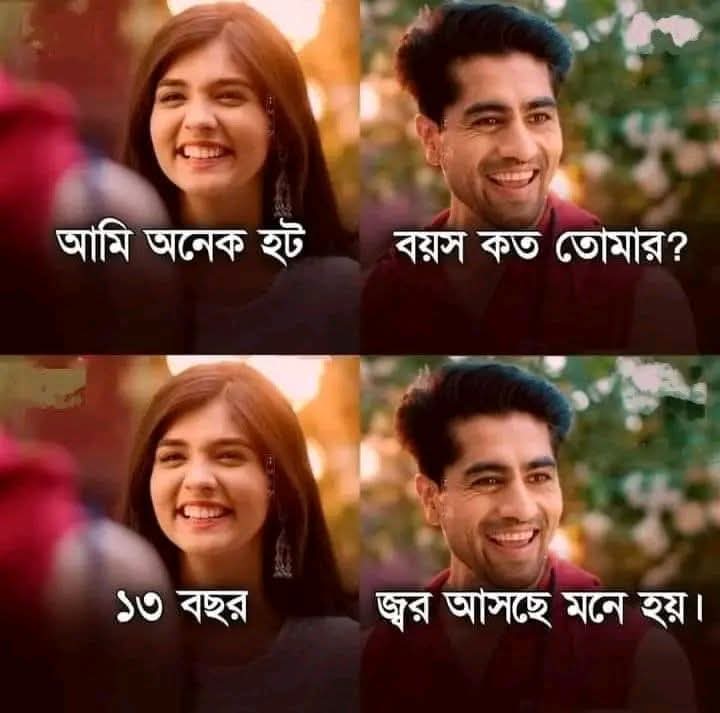
Text: আমি অনেক হট
বয়স কত তোমার?
১৩ বছর
জ্বর আসছে মনে হয়।
Label: Non Hate